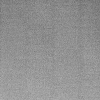
Atmospheric dust classification: dusty